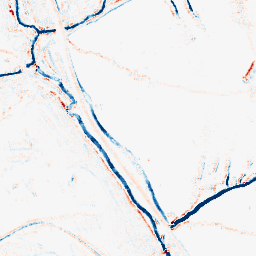
Category: morphological
Decomposition family: morphological_ellipse
Decomposition parameters: operation: average
width: 5
height: 5
Upsampling method: sinc_blackman
Upsampling parameters: scale: 4
kernel_size: 16
Upsampling scale: 4